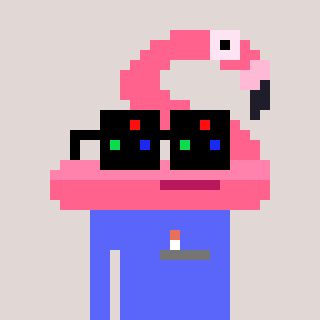
a pixel art character with square black sunglasses, a flamingo-shaped head and a purple-colored body on a warm background